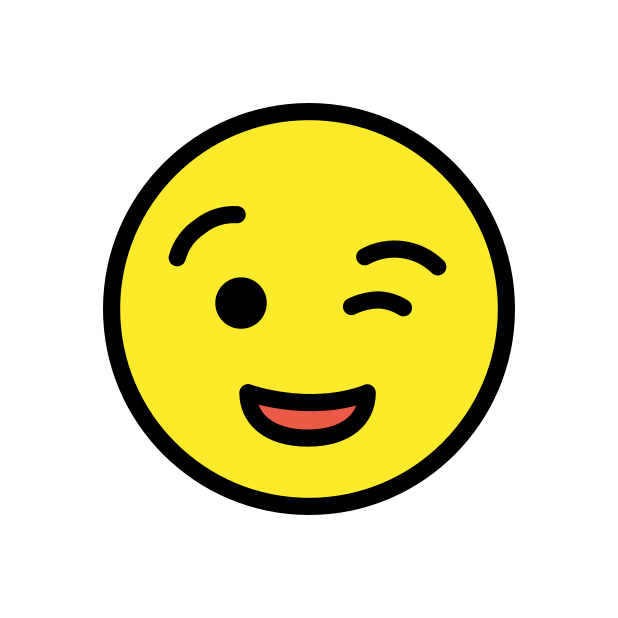
winking face